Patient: sex M, age 60
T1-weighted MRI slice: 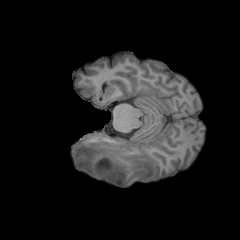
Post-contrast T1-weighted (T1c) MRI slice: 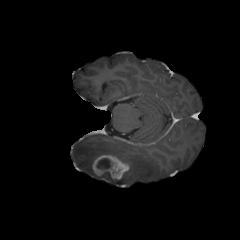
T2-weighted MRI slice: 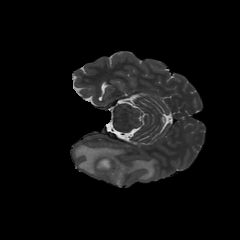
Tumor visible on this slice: yes
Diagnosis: Glioblastoma, IDH-wildtype
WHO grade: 4